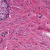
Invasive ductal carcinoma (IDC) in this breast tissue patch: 0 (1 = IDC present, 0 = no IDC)